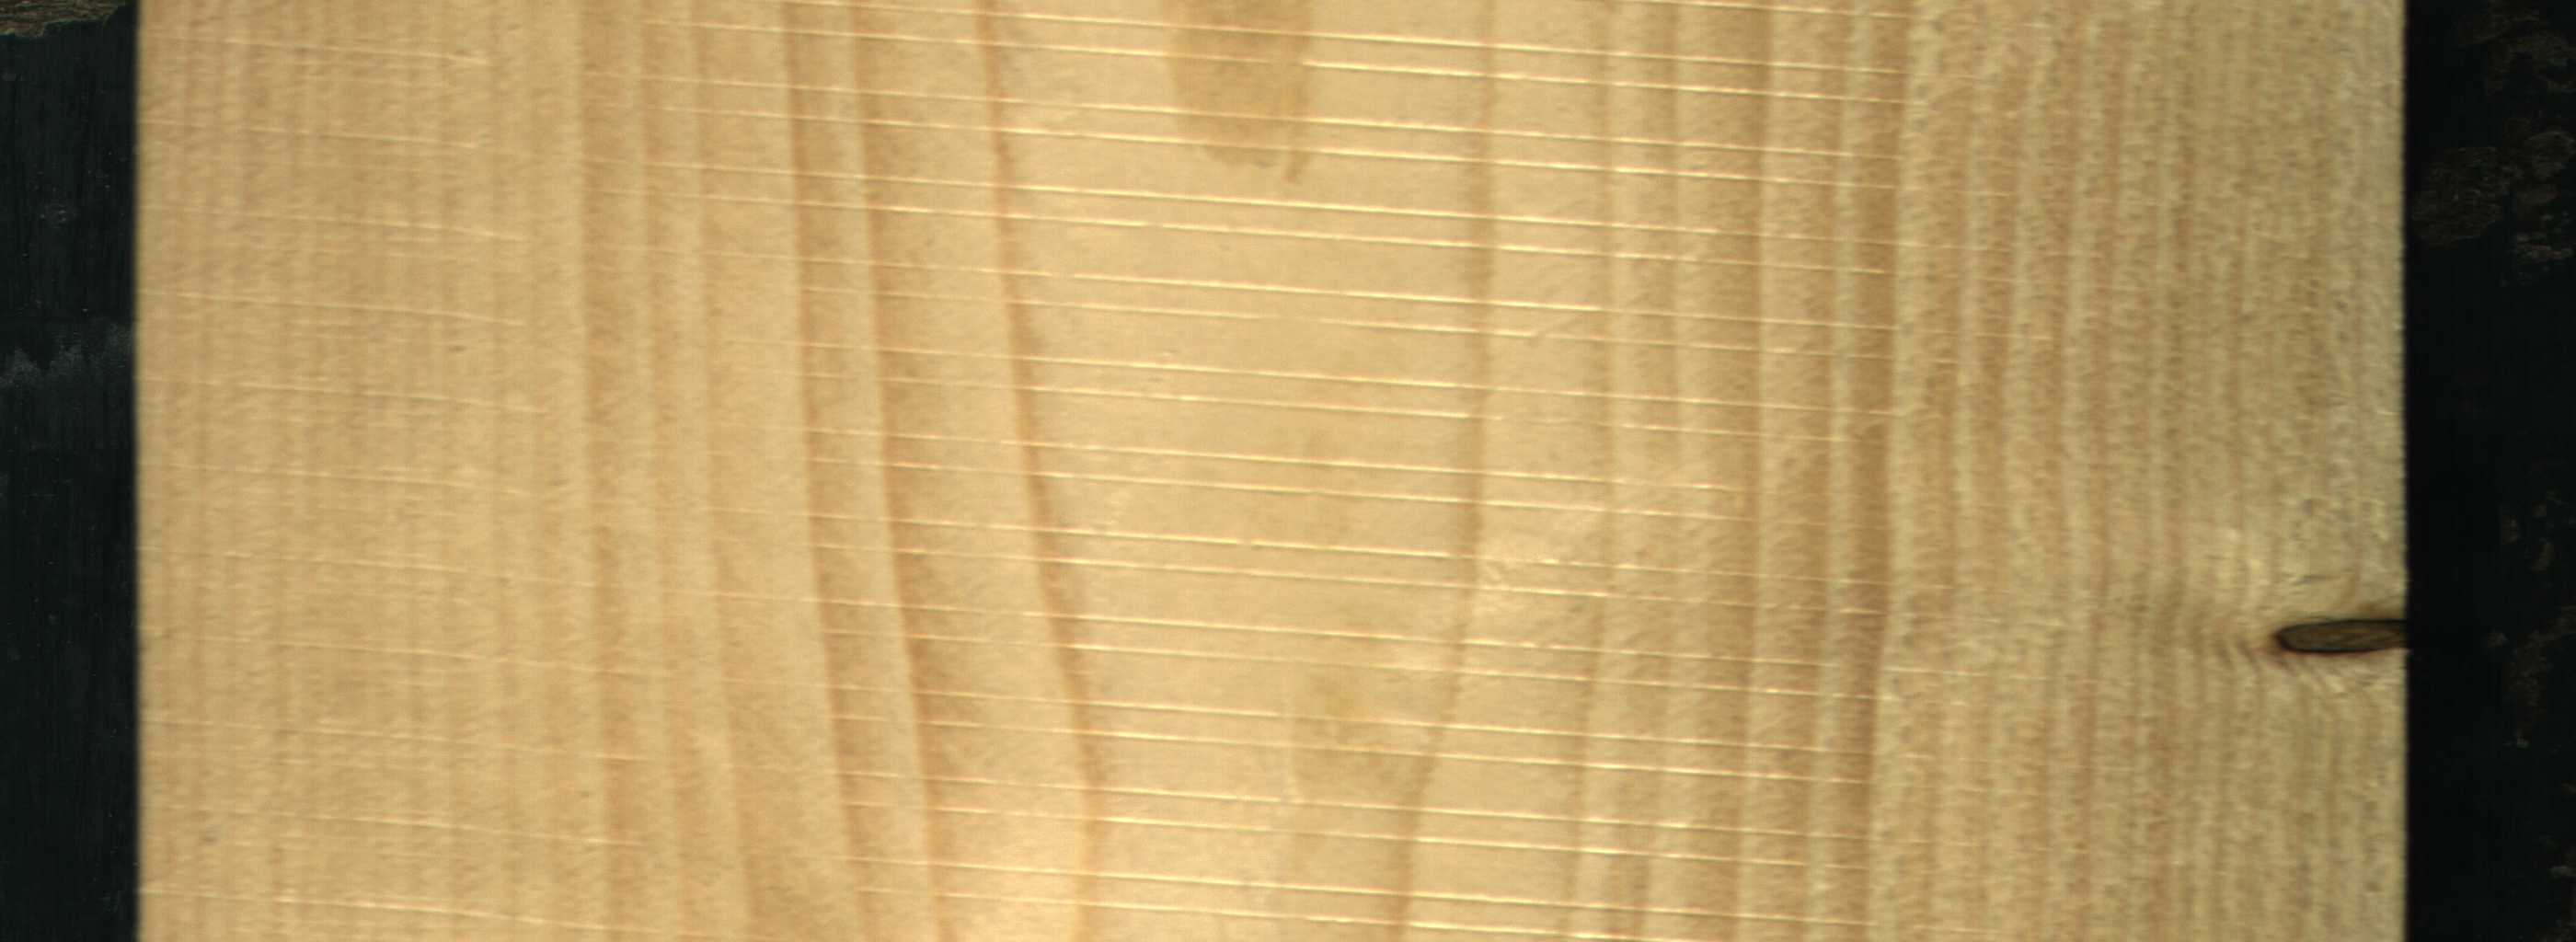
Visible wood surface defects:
Dead_Knot